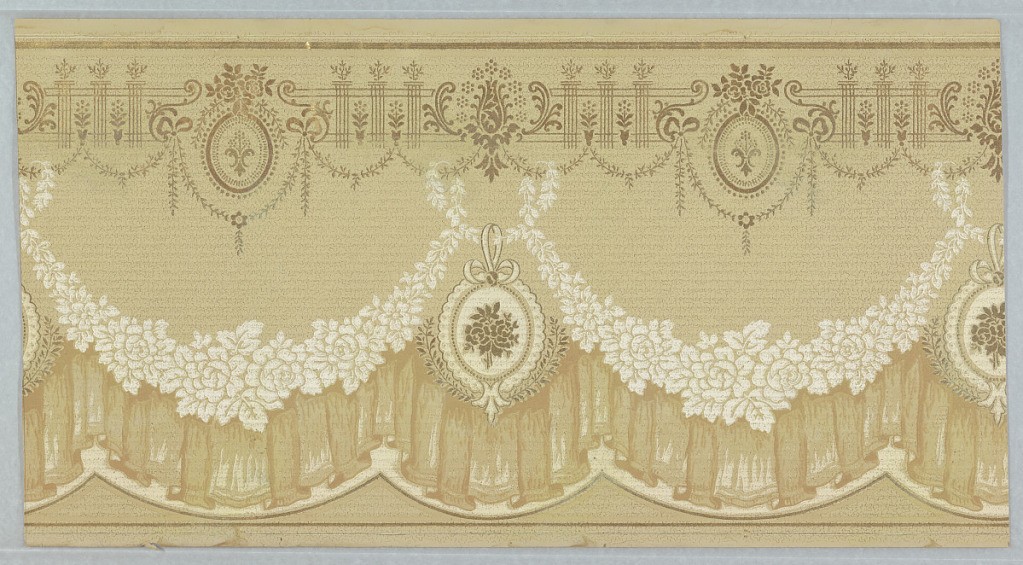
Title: Frieze
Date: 1905–1915
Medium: Machine-printed paper
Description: A repeating design of cameo medallions hung by floral swags below which is hung drapery all below a complementary border in bronze, upon a beige ground with an overlay of a tiny geometric pattern in gray and a more distinct one in brown. Printed in beige, cream, white, tan, gray, brown, bronze and gold.